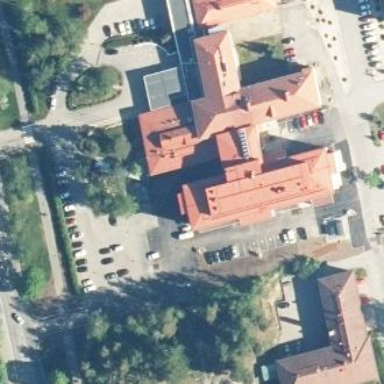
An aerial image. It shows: Hospital building.